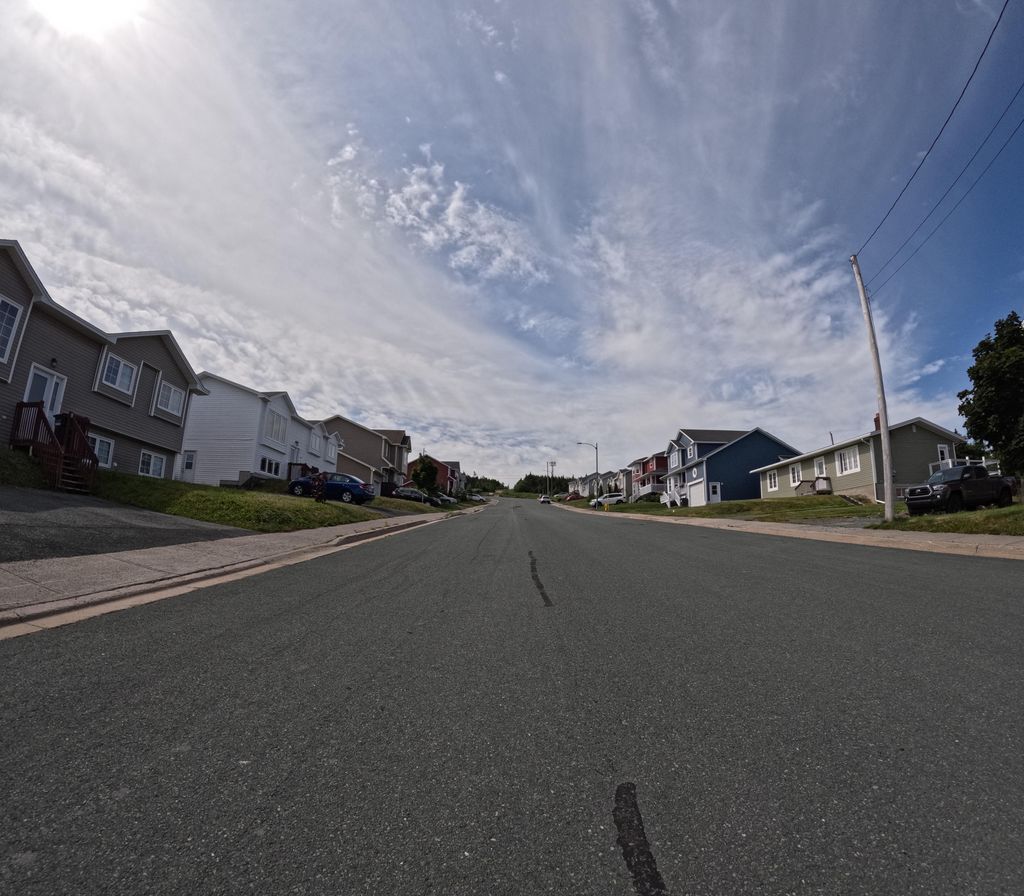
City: st_johns